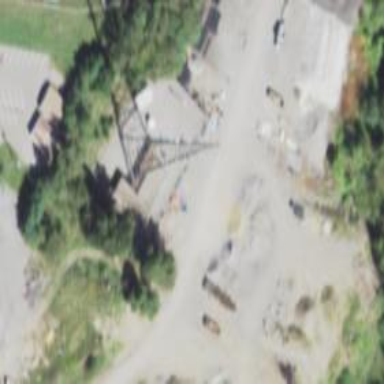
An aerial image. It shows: Service building with communication mast.